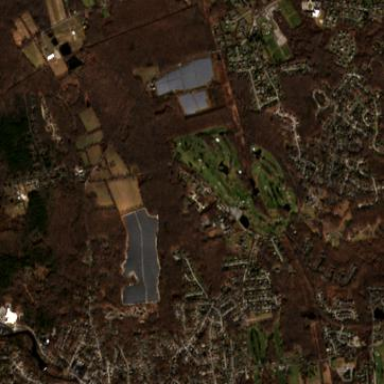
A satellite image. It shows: Golf course.